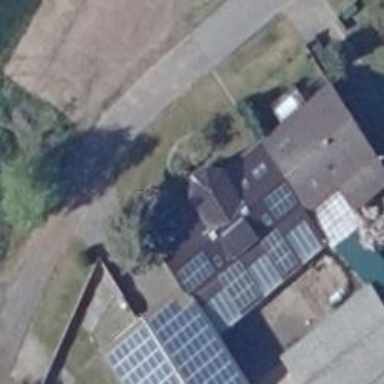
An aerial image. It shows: Solar photovoltaic panel generator producing electricity as small installation.